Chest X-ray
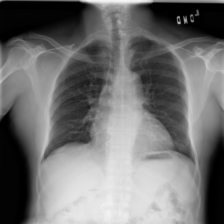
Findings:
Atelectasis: negative
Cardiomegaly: negative
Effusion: negative
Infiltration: negative
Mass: negative
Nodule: negative
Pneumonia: negative
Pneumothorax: negative
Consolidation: negative
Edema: negative
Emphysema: negative
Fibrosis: negative
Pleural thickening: negative
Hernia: negative